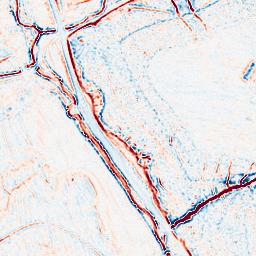
Category: multiscale
Decomposition family: log
Decomposition parameters: sigma: 1
Upsampling method: regularized
Upsampling parameters: scale: 4
lambda_reg: 0.001
Upsampling scale: 4